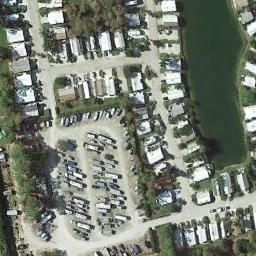
Label: residential